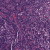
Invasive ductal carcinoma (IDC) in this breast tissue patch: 0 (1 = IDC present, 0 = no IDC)